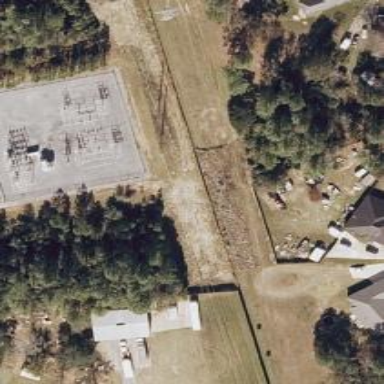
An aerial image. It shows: Distribution power substation secured by fence.